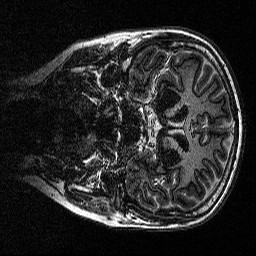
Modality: MP2RAGE
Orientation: coronal
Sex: female
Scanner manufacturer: siemens
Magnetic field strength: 3 T
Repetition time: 5 s
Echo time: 0.00292 s